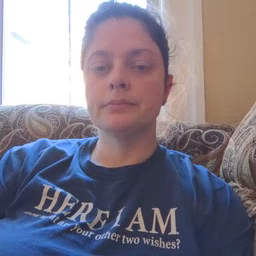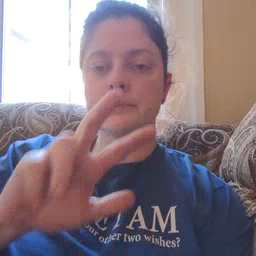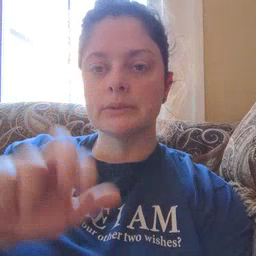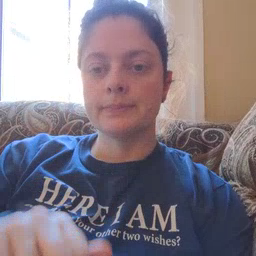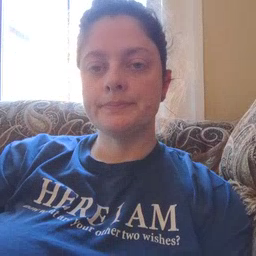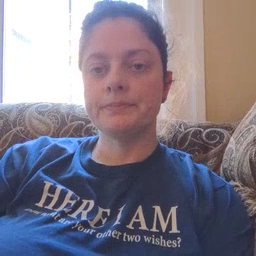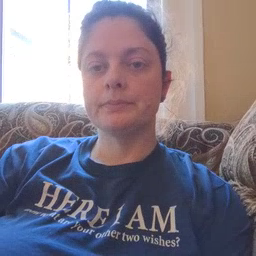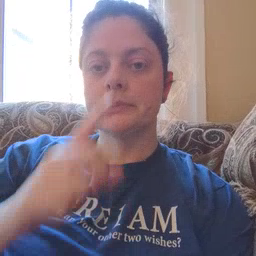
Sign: pizza